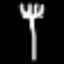
Label: fork